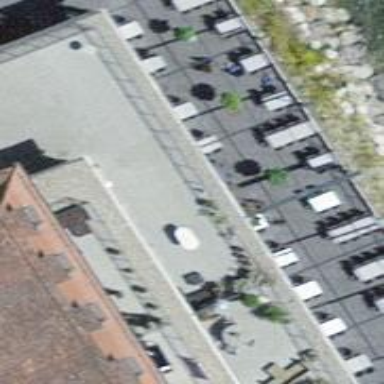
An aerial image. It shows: Restaurant.